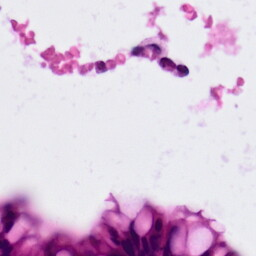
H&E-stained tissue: Colon